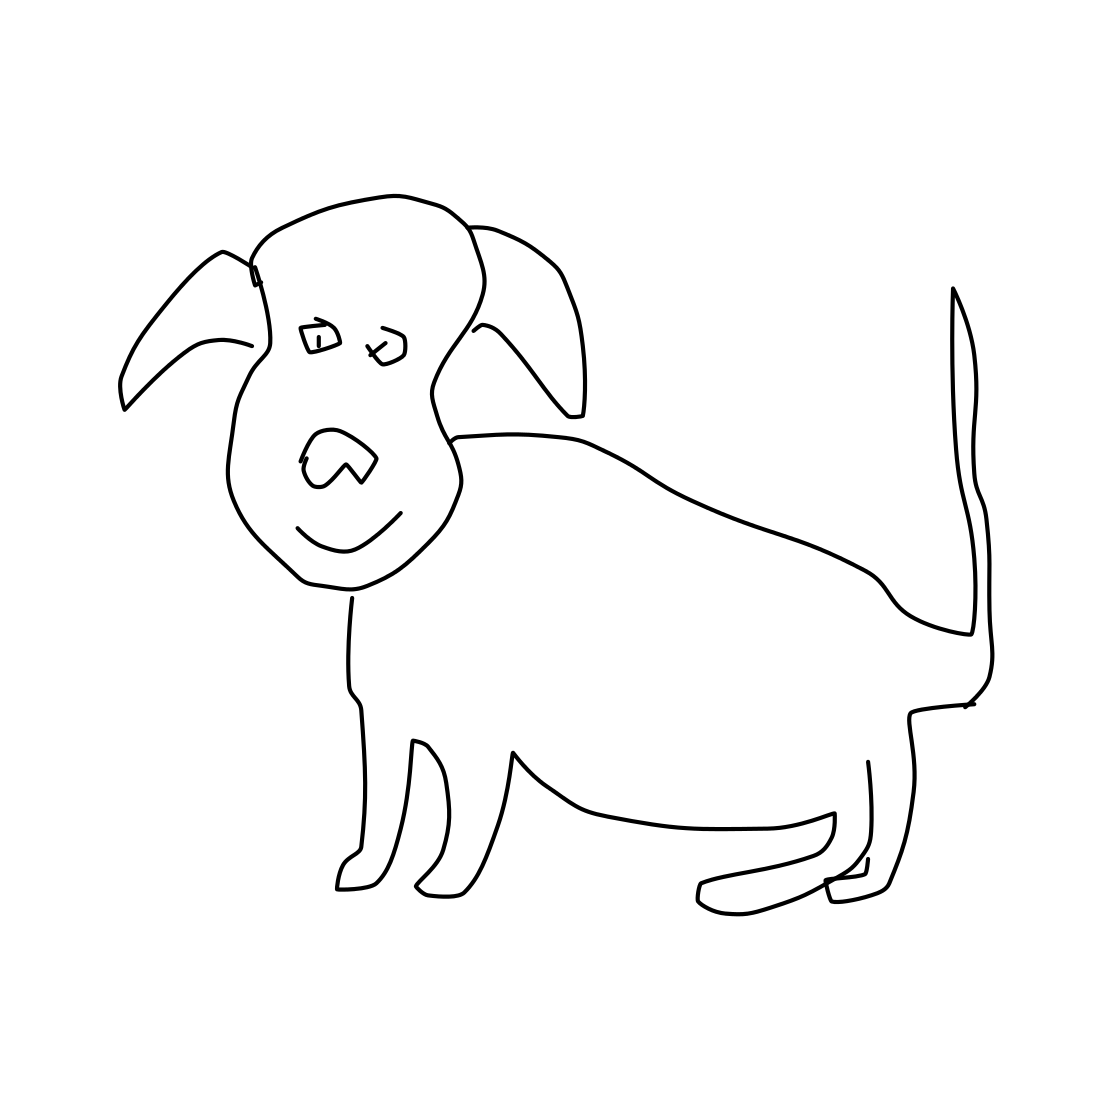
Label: dog